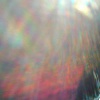
Label: sunburn